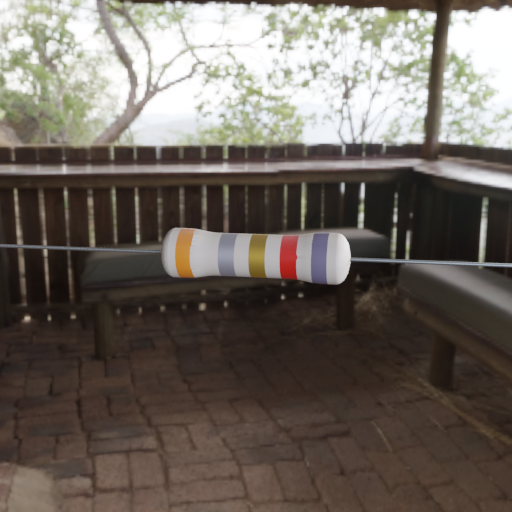
Resistor colour bands (in order): orange, silver, gold, red, gray